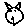
Label: cat